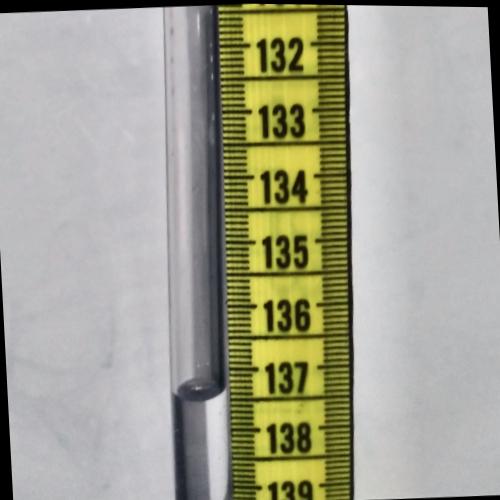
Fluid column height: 137.4 cm